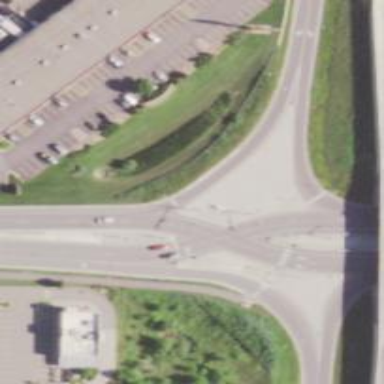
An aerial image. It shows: Motorway link at Diverging Diamond Interchange (DDI) junction.